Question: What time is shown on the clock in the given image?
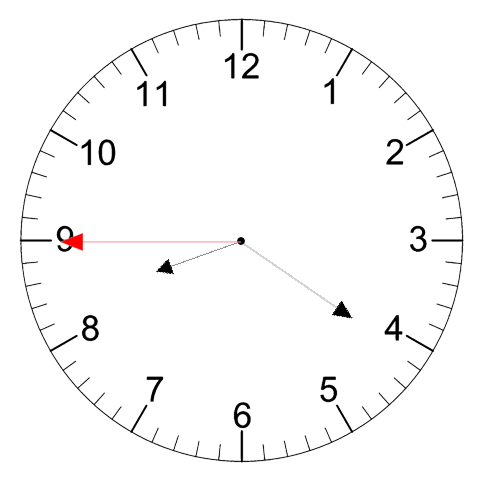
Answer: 08:20:45